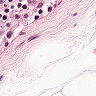
Metastatic tissue present: no